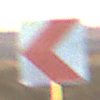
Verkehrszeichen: RichtungstafelnInKurvenKleinRechts
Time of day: SunriseSunset
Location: Outdoor (Nature)
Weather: Clear
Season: NotSpecified
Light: Natural